【题型】选择题　【知识点】解析几何　【难度】easy
费马点是指三角形内到三角形三个顶点距离之和最小的点，当三角形三个内角均小$120^\circ$时，费马点与三个顶点连线正好三等分费马点所在的周角，即该点所对三角形三边的张角相等，均为$120^\circ$.根据以上性质，已知$A(-2,0)$，$B(2,0)$，$C(0,4)$，$P$为$\triangle ABC$内一点，记$f(P)=|PA|+|PB|+|PC|$，则$f(P)$的最小值为( \   \ )

\vspace{5pt}
\noindent
A. $2\sqrt{3}$\qquad B. $4+2\sqrt{3}$

\vspace{3pt}
\noindent
C. $4+\sqrt{3}$\qquad D. $2+\sqrt{3}$
【解答】
\vspace{8pt}
\noindent
\textbf{【答案】B}

\vspace{3pt}
\noindent
\textbf{【分析】}由费马点所对的三角形三边的张角相等均为$120^\circ$，求出费马点$M$，再根据费马点是与三角形三个顶点距离之和最小的点求出$f(P)$.

\vspace{5pt}
\noindent
\textbf{【解析】}设$O(0,0)$为坐标原点，由$A(-2,0)$，$B(2,0)$，$C(0,4)$，

\noindent
知$|AC|=|BC|=2\sqrt{5}$，且$\triangle ABC$为锐角三角形，

\noindent
因此，费马点$M$在线段$OC$上，设$M(0,h)$，如图，

\vspace{3pt}
\noindent
则$\triangle MAB$为顶角是$120^\circ$的等腰三角形，故$h=|OB|\tan30^\circ=\dfrac{2\sqrt{3}}{3}$，

\noindent
所以$f(P)\geq f(M)=|MA|+|MB|+|MC|=4h+4-h=4+2\sqrt{3}$，

\noindent
则$f(P)$的最小值为$4+2\sqrt{3}$.

\vspace{5pt}
\noindent
故选：B
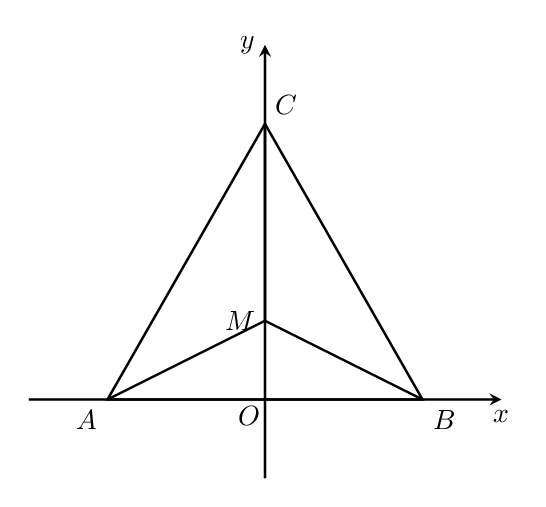